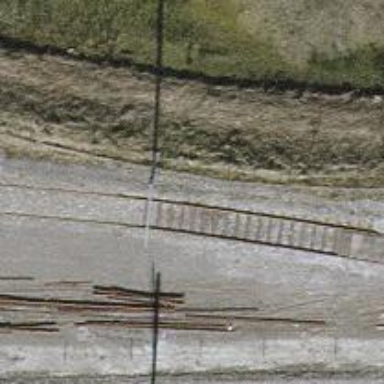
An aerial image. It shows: Yard with single rail track. The railway track is electrified with contact line for service purposes.